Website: walmart
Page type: cart
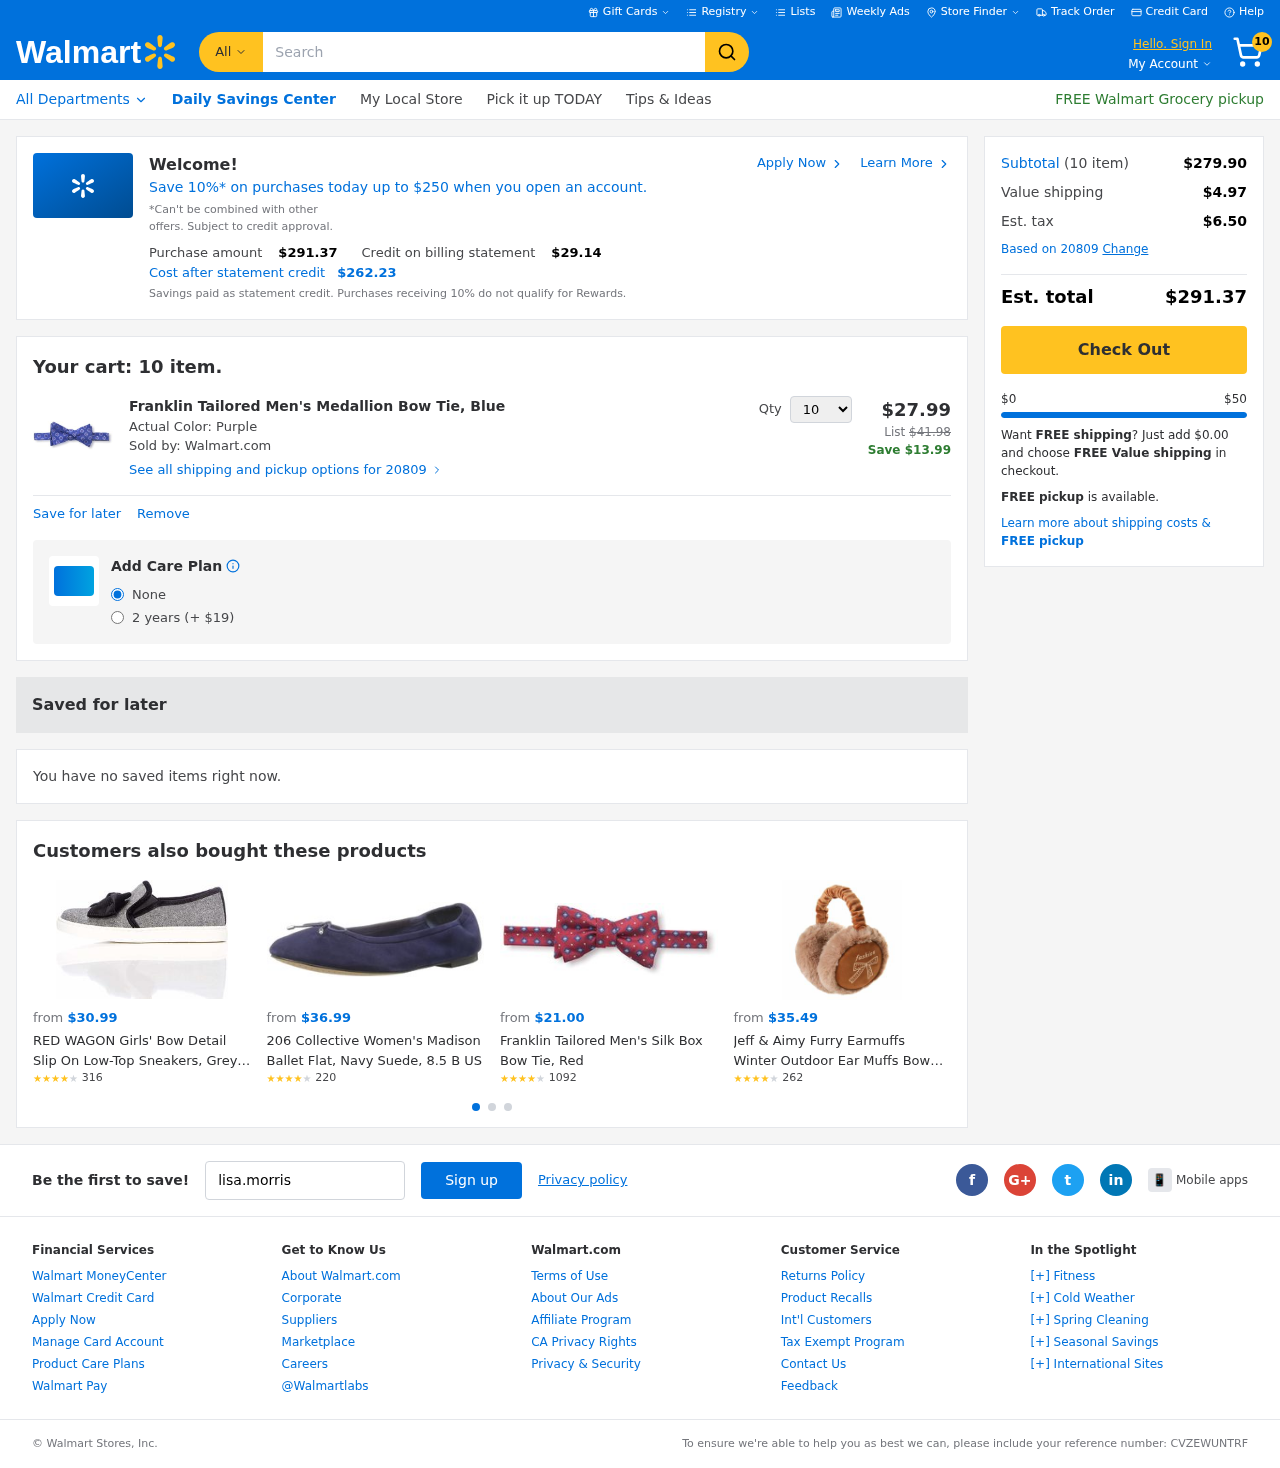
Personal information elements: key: PII_EMAIL
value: lisa.morris@gmail.com
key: PII_POSTCODE
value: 20809
Product elements: key: PRODUCT1_NAME
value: Franklin Tailored Men's Medallion Bow Tie, Blue
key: PRODUCT1_PRICE
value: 27.99
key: PRODUCT1_QUANTITY
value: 10
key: PRODUCT2_NAME
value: RED WAGON Girls' Bow Detail Slip On Low-Top Sneakers, Grey, 00 Large
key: PRODUCT2_NUM_RATINGS
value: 316
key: PRODUCT2_PRICE
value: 30.99
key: PRODUCT2_RATING
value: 3.7
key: PRODUCT3_NAME
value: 206 Collective Women's Madison Ballet Flat, Navy Suede, 8.5 B US
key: PRODUCT3_NUM_RATINGS
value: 220
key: PRODUCT3_PRICE
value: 36.99
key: PRODUCT3_RATING
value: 4
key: PRODUCT4_NAME
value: Franklin Tailored Men's Silk Box Bow Tie, Red
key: PRODUCT4_NUM_RATINGS
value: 1092
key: PRODUCT4_PRICE
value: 21
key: PRODUCT4_RATING
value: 4
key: PRODUCT5_NAME
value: Jeff & Aimy Furry Earmuffs Winter Outdoor Ear Muffs Bow for Womens Warmers Brown
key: PRODUCT5_NUM_RATINGS
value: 262
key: PRODUCT5_PRICE
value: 35.49
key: PRODUCT5_RATING
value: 4.1
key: PRODUCT1_ORIGINAL_PRICE
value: $41.98
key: PRODUCT1_SAVINGS
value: Save $13.99
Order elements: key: ORDER_NUM_ITEMS
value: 10
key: ORDER_TOTAL
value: $291.37
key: PROMO_TOTAL_AFTER_CREDIT
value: $262.23
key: ORDER_SUBTOTAL
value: $279.90
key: ORDER_SHIPPING_COST
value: $4.97
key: ORDER_TAX
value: $6.50
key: FREE_SHIPPING_REMAINING
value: $0.00
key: ORDER_REFERENCE_NUMBER
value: CVZEWUNTRF
Search elements: key: HEADER_SEARCH
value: Search
Other elements: key: PROMO_CREDIT
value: $29.14